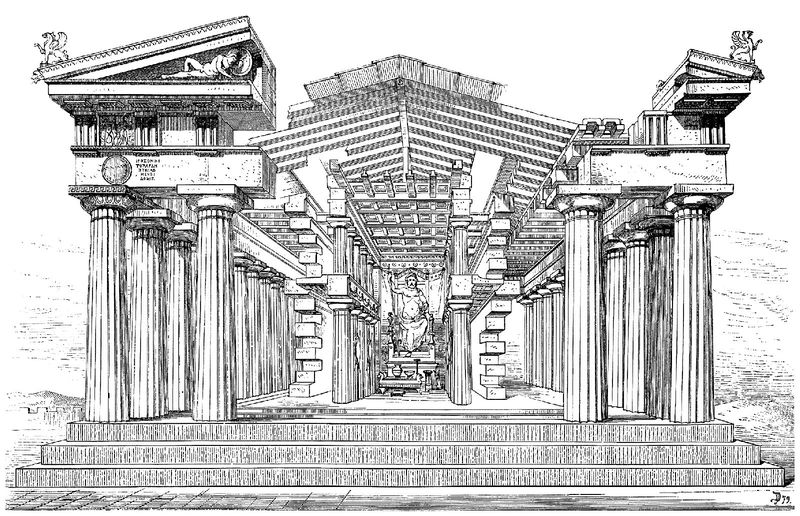
Titel: Olympia, Zeus Tempel, Rekonstruktion
Schlagwörter: gott, hintergrund, raum, säulen, dach, stein, statue, treppe, schnitt, sicht, löwe, scnitt